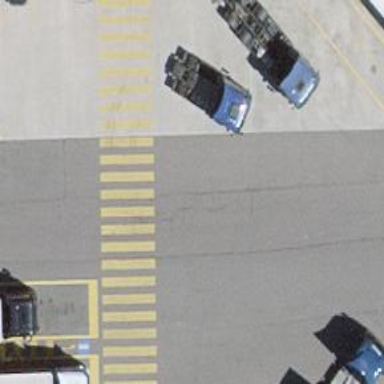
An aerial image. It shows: Uncontrolled zebra crossing on the road.